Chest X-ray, PA view. Patient: 42 years old, sex M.
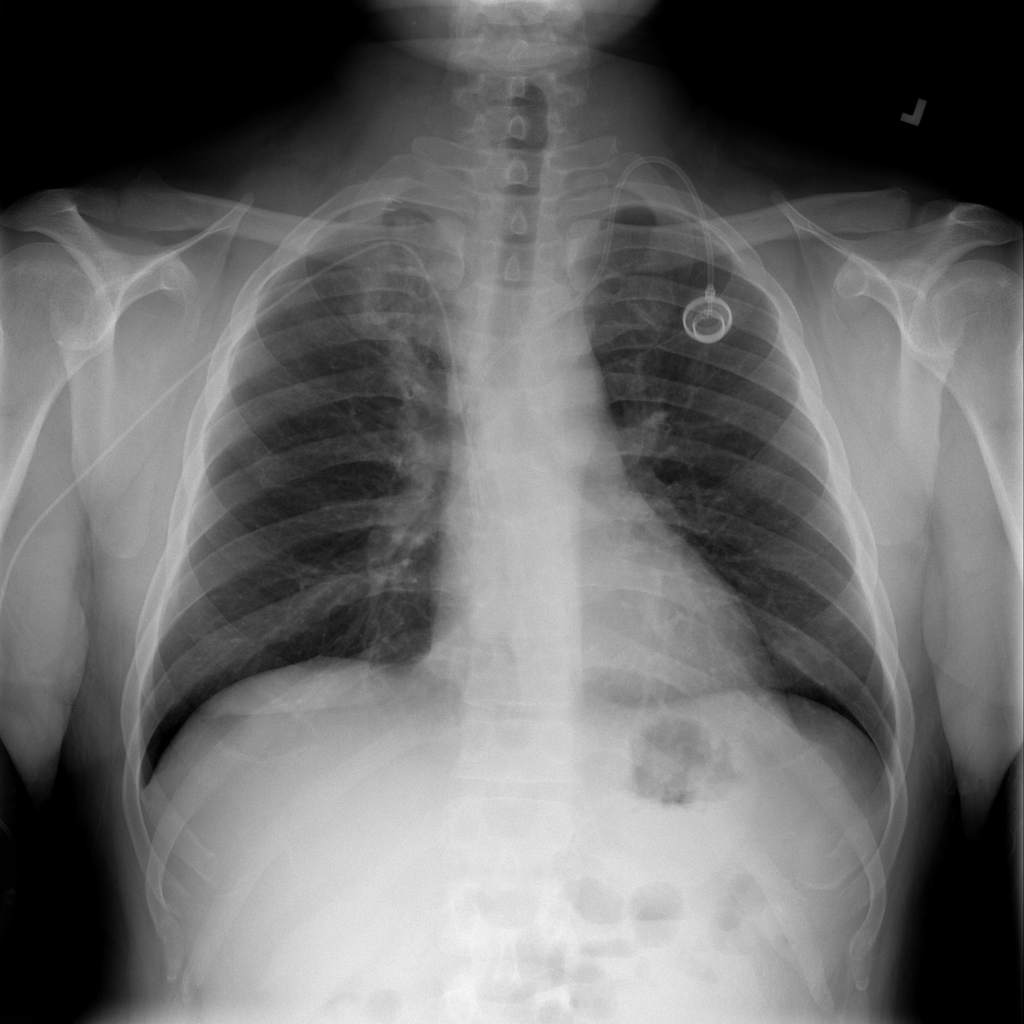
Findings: Consolidation, Infiltration